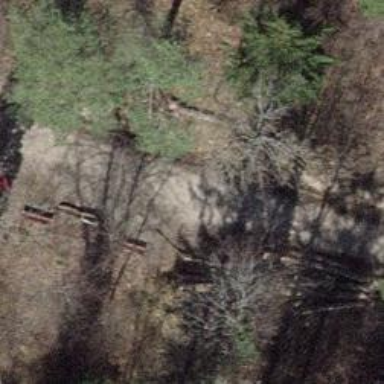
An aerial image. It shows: Red bench.